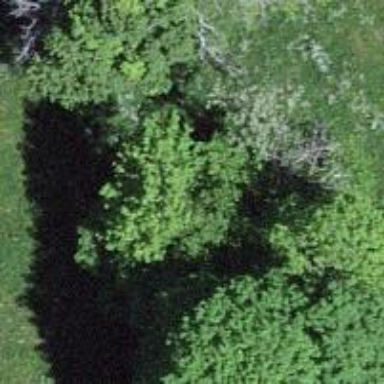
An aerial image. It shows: Agricultural area with deciduous broadleaved trees.